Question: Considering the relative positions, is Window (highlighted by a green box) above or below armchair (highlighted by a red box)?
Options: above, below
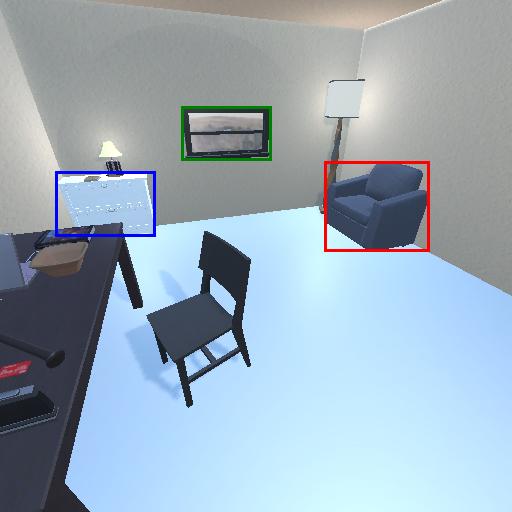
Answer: above